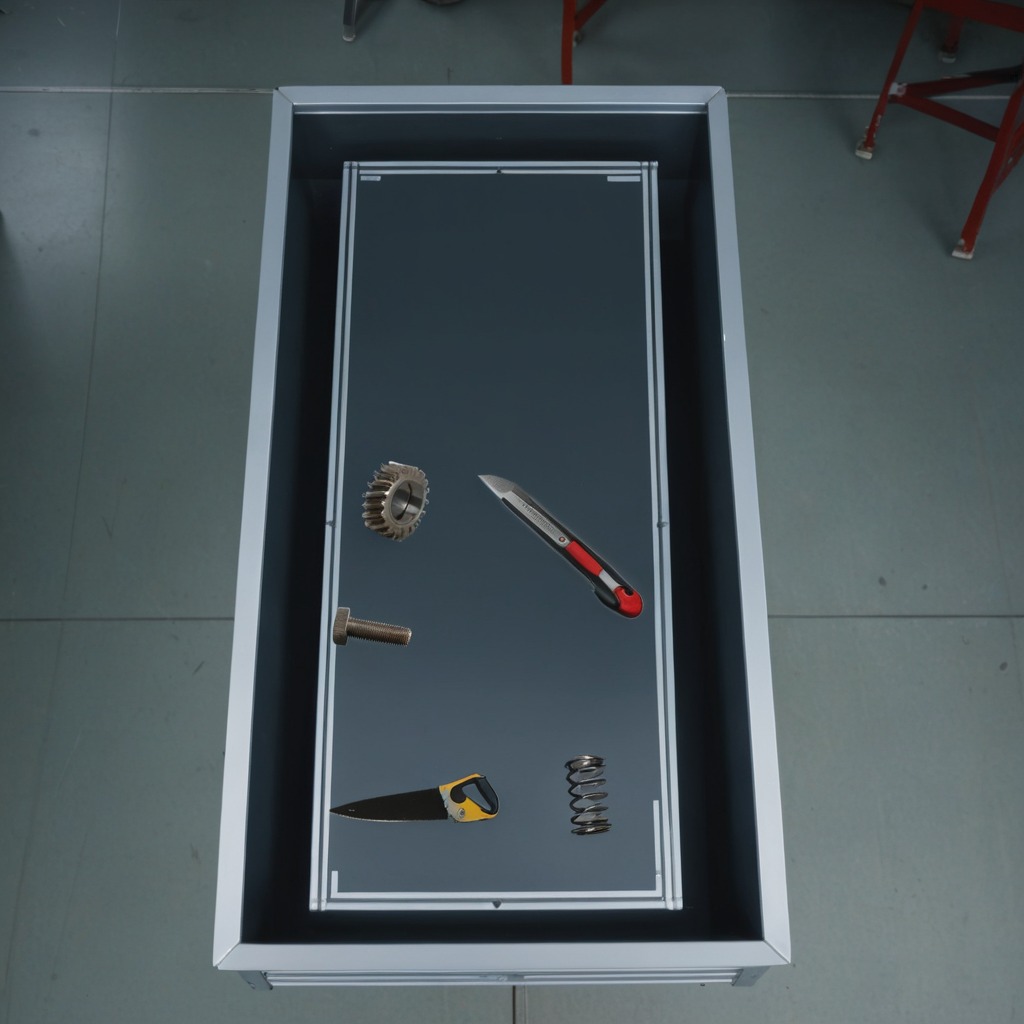
A steel gear with teeth, a utility knife, a metal machine screw, a coiled metal spring, and a handheld metal saw are lying on the toolbox surface in an airplane hangar workshop.